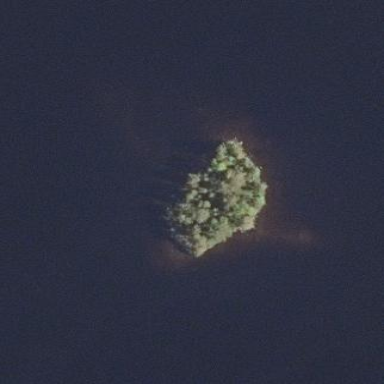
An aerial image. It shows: Islet.